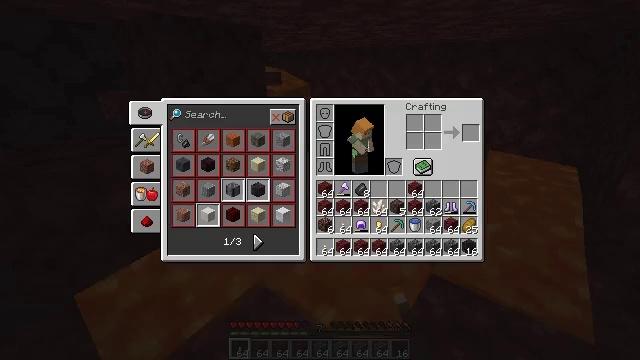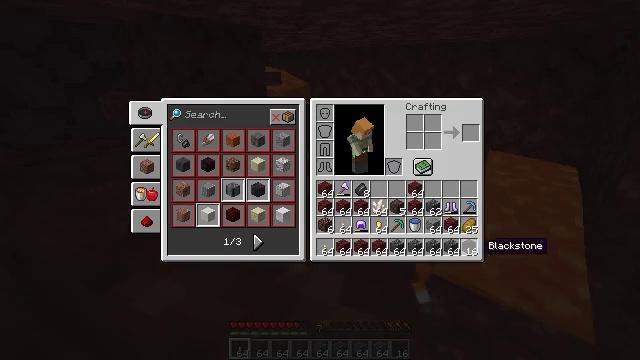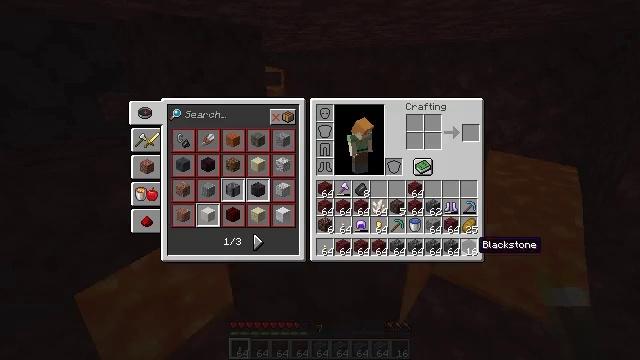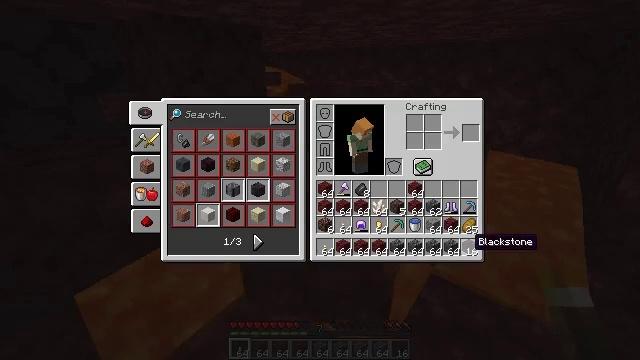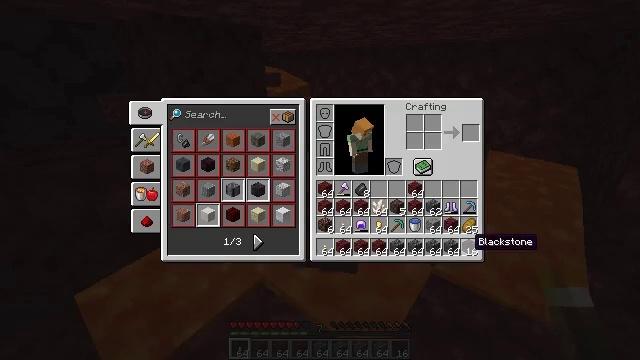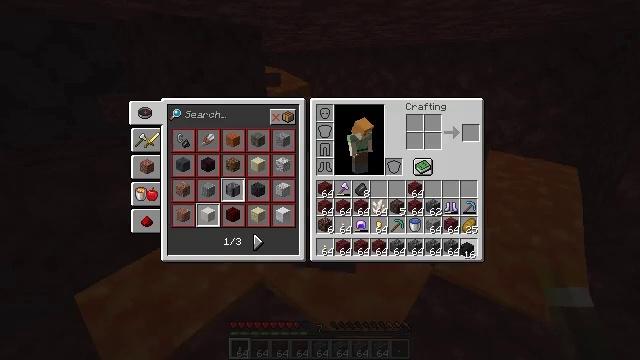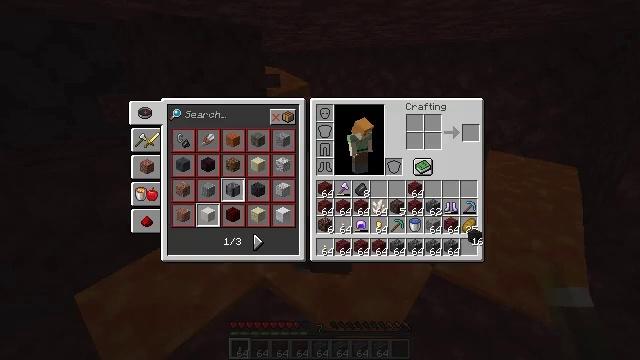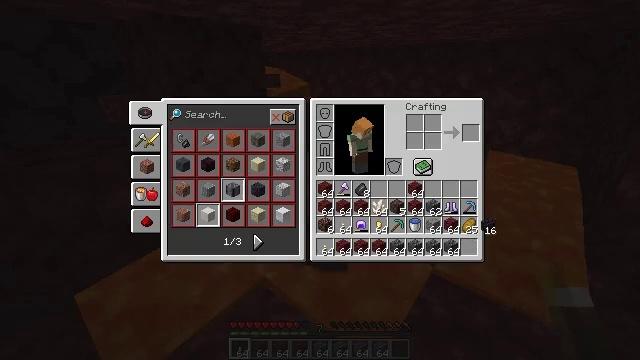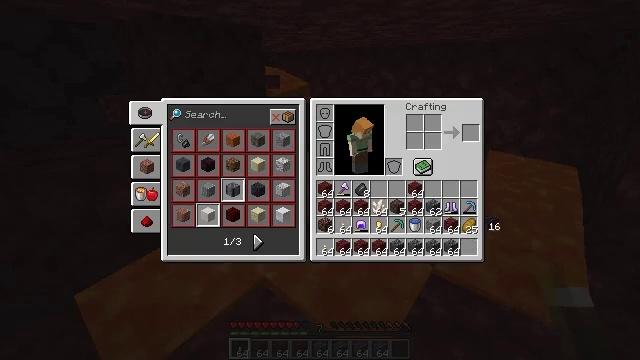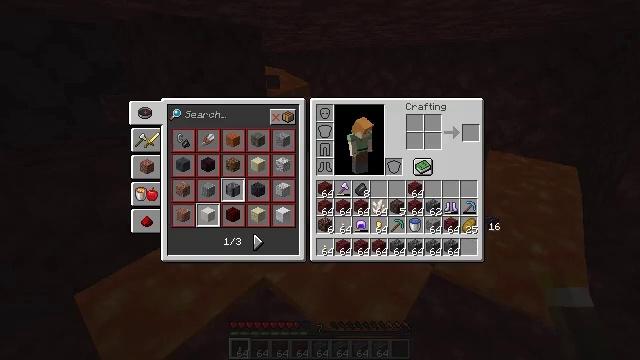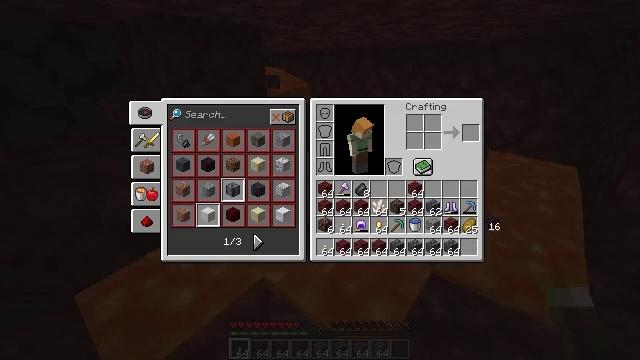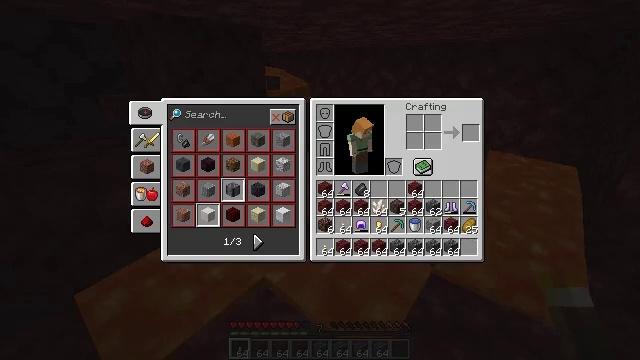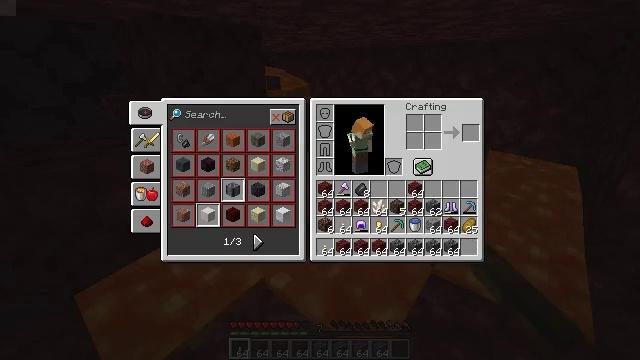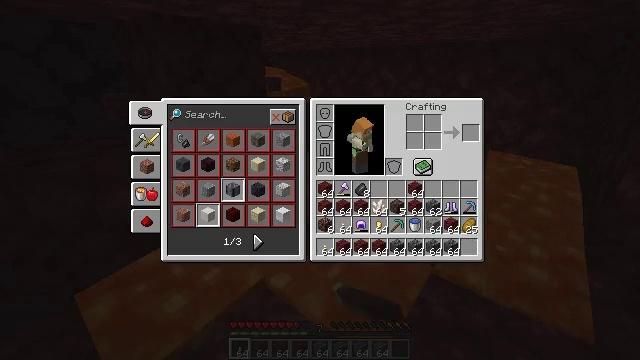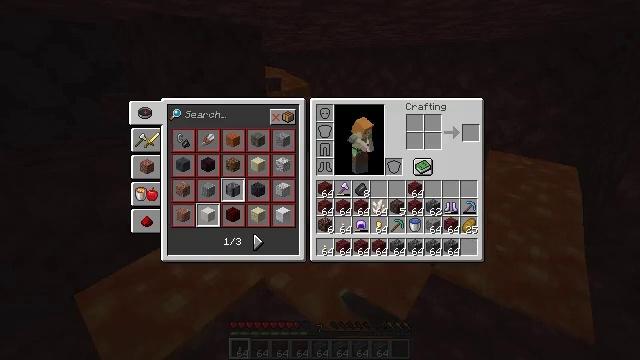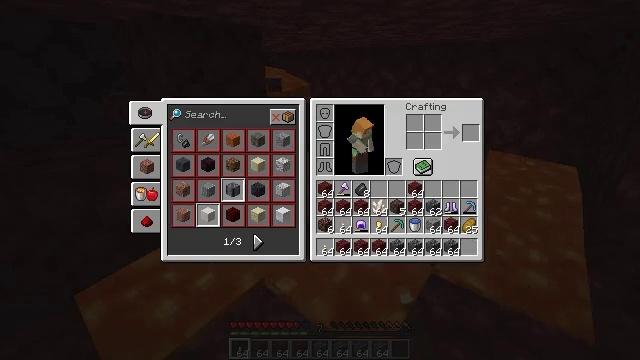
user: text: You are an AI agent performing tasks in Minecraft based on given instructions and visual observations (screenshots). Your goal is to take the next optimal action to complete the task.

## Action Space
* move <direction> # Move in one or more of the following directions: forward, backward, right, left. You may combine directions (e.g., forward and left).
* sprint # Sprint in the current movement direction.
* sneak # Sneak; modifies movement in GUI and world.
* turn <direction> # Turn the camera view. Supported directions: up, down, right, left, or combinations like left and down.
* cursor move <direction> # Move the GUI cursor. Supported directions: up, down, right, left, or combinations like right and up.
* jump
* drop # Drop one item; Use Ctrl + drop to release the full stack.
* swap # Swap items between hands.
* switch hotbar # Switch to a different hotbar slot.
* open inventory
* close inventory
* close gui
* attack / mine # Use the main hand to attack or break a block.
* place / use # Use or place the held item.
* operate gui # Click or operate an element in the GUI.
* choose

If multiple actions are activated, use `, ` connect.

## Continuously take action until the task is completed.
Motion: motion action
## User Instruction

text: Drop a blackstone block.
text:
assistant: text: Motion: open gui
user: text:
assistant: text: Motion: no_op
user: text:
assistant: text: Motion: no_op
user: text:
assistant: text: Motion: no_op
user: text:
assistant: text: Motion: operate gui
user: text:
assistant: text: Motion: cursor move right and up, operate gui
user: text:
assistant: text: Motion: cursor move right and up
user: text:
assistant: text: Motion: no_op
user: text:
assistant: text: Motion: operate gui
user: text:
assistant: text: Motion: operate gui
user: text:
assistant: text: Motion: no_op
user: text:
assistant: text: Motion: no_op
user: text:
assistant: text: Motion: no_op
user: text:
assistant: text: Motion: no_op
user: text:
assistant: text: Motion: no_op
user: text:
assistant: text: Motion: no_op